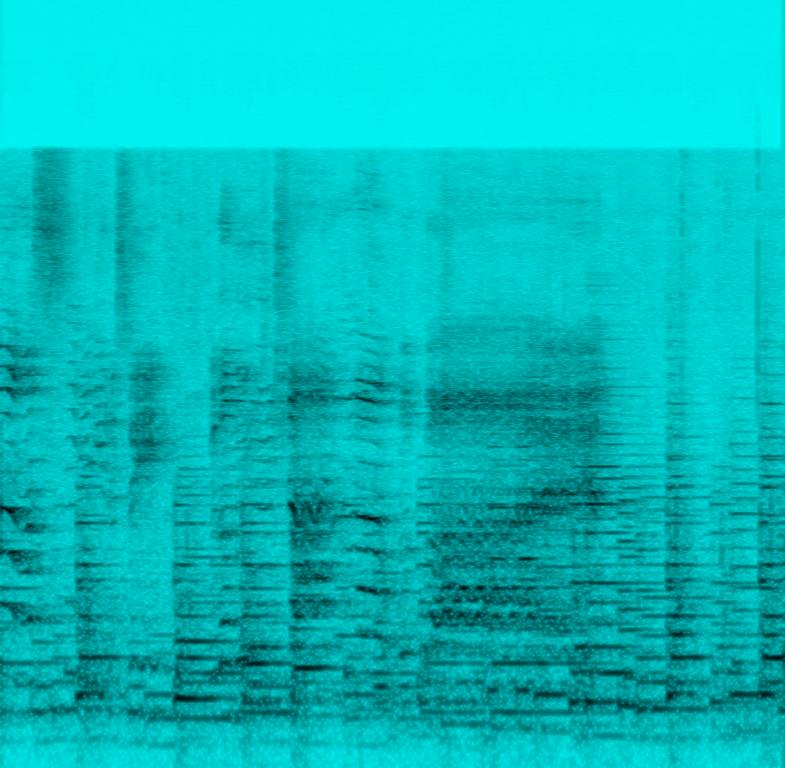
This is the live performance of a sarcastic lullaby. Although the piece is written as if it is a lullaby, the words are about illegal alcohol production. The male vocalist in the lead is singing melodically in the style of a cabaret. There is a grand piano playing an accompanying tune in the background. The atmosphere is comedic. This piece could be playing at a radio station in a movie/TV show for a hidden comedic effect.